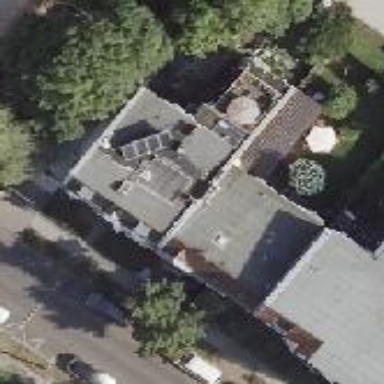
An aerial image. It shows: Saltbox shaped roof on apartment building.